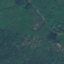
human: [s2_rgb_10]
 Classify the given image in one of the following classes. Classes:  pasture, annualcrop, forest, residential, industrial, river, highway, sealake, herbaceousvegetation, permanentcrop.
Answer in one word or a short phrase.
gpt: Forest